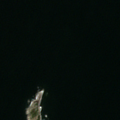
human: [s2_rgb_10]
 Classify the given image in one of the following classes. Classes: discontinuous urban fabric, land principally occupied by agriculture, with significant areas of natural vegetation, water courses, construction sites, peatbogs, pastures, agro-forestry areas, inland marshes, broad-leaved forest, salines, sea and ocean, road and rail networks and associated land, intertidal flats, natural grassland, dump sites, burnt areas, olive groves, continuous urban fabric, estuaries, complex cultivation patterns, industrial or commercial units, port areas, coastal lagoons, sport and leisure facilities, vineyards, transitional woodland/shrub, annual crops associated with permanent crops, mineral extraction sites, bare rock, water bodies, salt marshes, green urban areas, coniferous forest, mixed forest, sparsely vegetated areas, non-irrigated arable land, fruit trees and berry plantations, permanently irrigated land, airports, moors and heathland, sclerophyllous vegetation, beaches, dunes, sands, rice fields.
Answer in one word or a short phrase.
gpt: sea and ocean